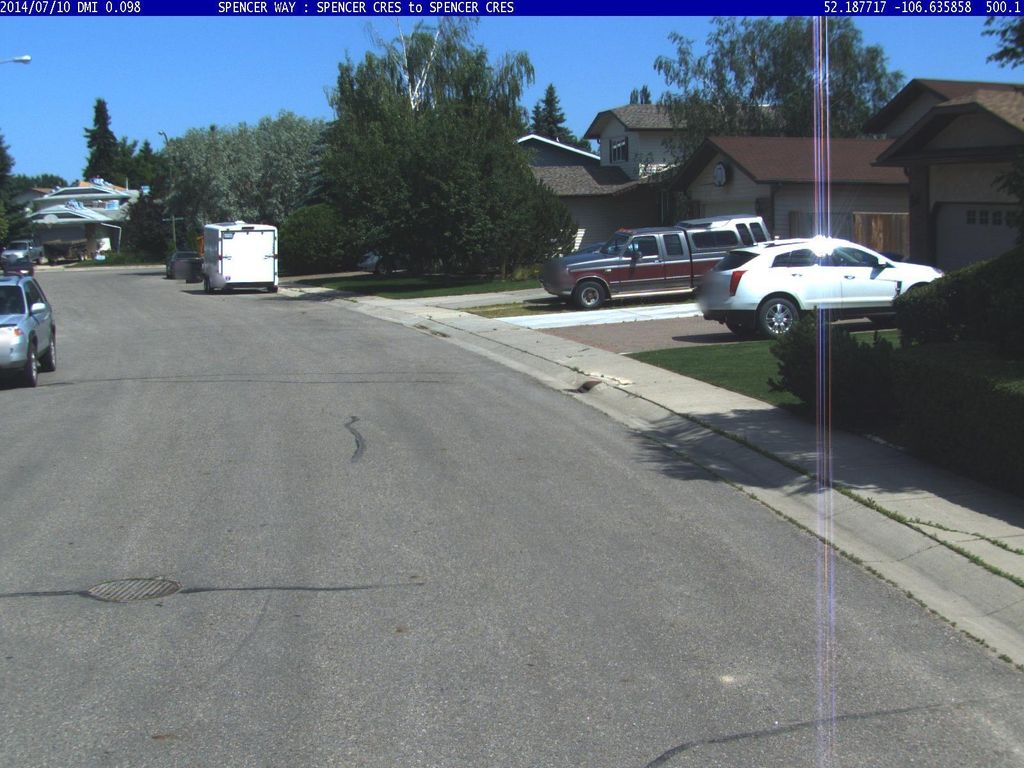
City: saskatoon